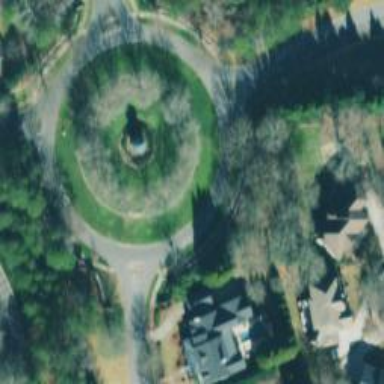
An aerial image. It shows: Monument.